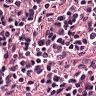
Metastatic tissue present: no